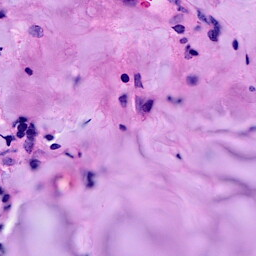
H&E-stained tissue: Breast